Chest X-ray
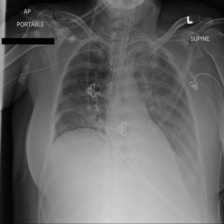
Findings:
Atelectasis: positive
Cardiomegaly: negative
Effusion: positive
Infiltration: positive
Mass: negative
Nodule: negative
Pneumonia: negative
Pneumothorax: negative
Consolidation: negative
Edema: negative
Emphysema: negative
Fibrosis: negative
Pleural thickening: negative
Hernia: negative